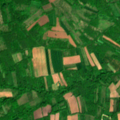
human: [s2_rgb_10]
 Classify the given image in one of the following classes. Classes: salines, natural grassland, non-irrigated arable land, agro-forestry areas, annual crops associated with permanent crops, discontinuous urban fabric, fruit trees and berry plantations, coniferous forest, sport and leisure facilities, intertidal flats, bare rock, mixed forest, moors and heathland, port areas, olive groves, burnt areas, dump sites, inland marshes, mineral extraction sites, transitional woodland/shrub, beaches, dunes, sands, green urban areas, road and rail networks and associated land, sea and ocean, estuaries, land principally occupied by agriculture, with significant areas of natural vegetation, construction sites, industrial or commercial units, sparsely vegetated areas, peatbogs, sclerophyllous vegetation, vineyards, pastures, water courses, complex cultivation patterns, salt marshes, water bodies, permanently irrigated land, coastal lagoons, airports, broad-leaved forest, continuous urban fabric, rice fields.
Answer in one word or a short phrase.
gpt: complex cultivation patterns, land principally occupied by agriculture, with significant areas of natural vegetation, broad-leaved forest, transitional woodland/shrub